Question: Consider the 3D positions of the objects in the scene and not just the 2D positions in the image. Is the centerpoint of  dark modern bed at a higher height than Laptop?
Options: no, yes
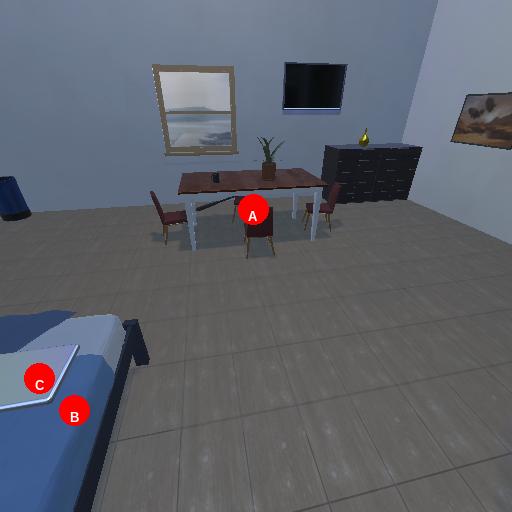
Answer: no